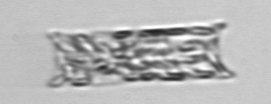
Label: Eucampia